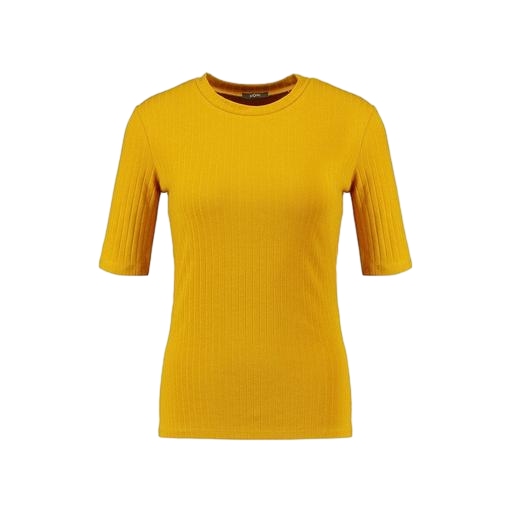
short-sleeve top only macy, yellow jersey tee, high-neck ribbed-jersey t-shirt, white background